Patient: sex F, age 83
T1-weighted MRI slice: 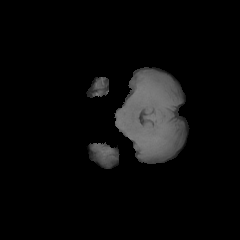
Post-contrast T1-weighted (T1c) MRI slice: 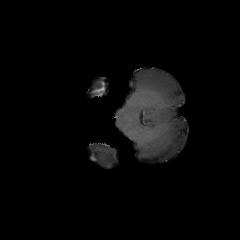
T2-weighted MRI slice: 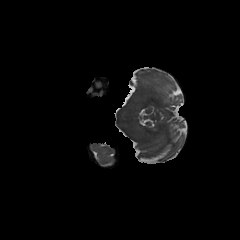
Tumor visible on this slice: no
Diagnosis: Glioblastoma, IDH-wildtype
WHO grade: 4